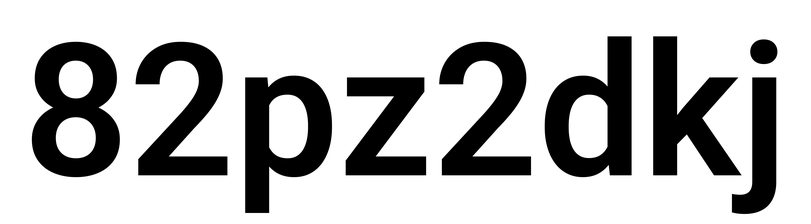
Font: Roboto_SemiBold